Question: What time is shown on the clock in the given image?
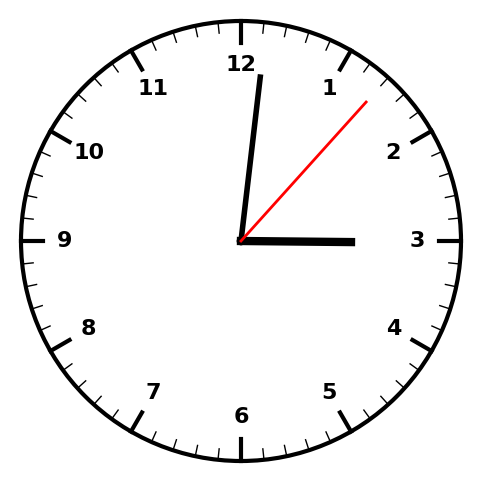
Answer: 03:01:07